Question: I have noticed that the SKNode methods 'children' and 'childNodeWithName:' as the name implies only return results from the children directly below the queried node. i.e. '[root children];' will return an 'NSArray' containing the nodes '@[CUBE1, CUBE2, CUBE3]'.
In the diagram below I want to get from the ROOT (SKScene) level down to SPHERE2 so that I can quickly access that nodes children. I was hoping that '[root childNodeWithName:@"SPHERE2"];' would traverse the whole hierarchy and return a pointer to SPHERE2

Is there something that I have missed that will let me jump into a node tree at a specified point (i.e. using the node name)
I could use properties to store pointers to important positions in the tree and then use these to access and process any child nodes, so that is an option ...
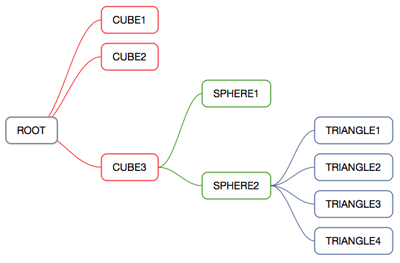
Answer: You can use the advanced search syntax described in the <URL>, under Advanced Searches.
This will search the entire node tree recursively for a node named "SPHERE2", starting from the root node:
'''
SKNode* sphere2 = [root childNodeWithName:@"//SPHERE2"];
'''
If you know the path to a specific node, you can also use that quite easily:
'''
SKNode* triangle3 = [root childNodeWithName:@"/CUBE3/SPHERE2/TRIANGLE3"];
'''
It should be noted if you need those nodes often, you should cache them in a '__weak' ivar or 'weak' property because searching nodes by name takes a little while.